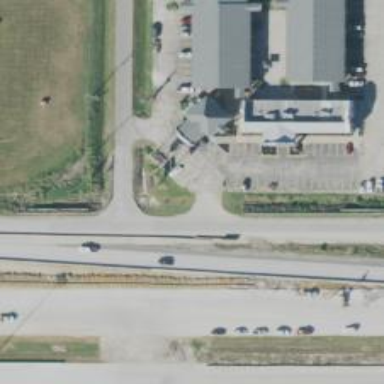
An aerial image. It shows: Secondary road with frontage road alongside.